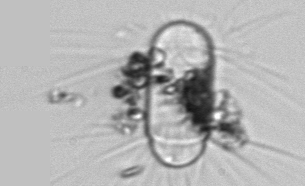
Label: Corethron_hystrix